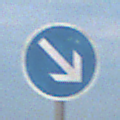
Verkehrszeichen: VorgeschriebeneVorbeifahrtRechts
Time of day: SunriseSunset
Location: Outdoor (Nature)
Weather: PartlyCloudy
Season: NotSpecified
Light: Natural